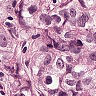
Metastatic tissue present: yes